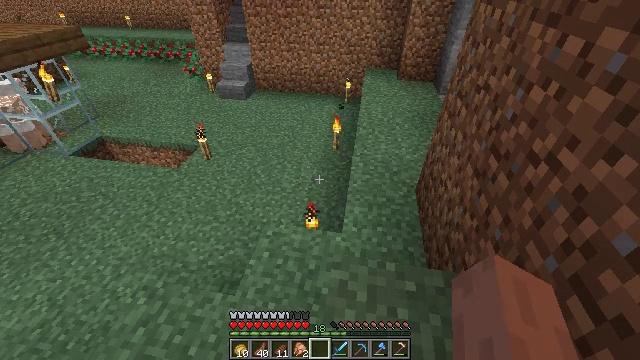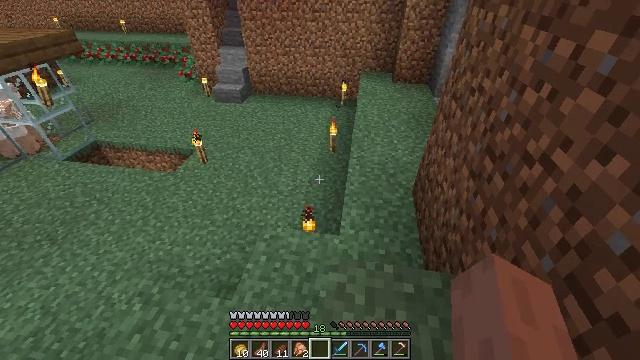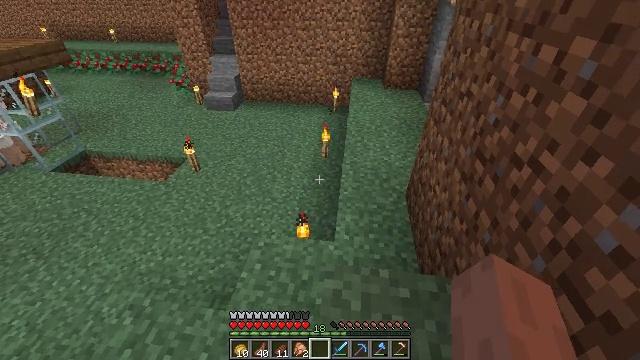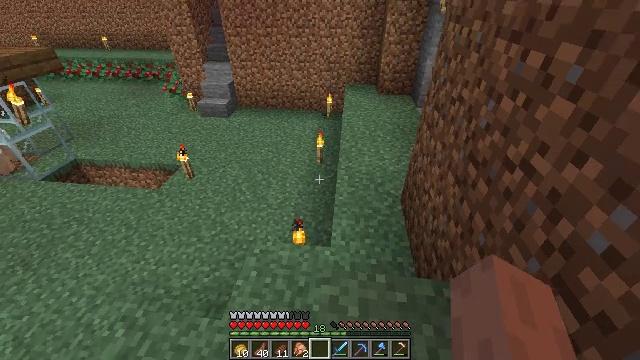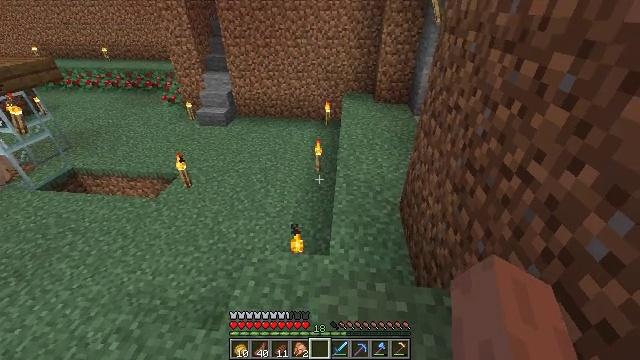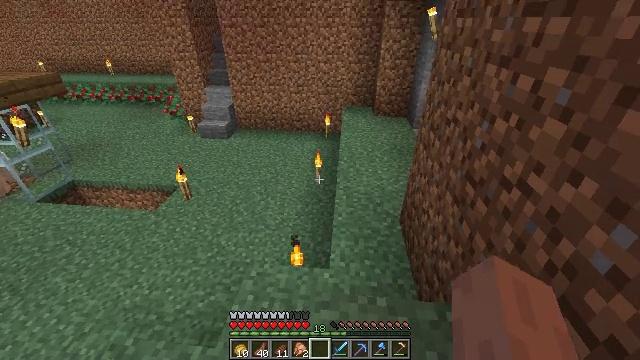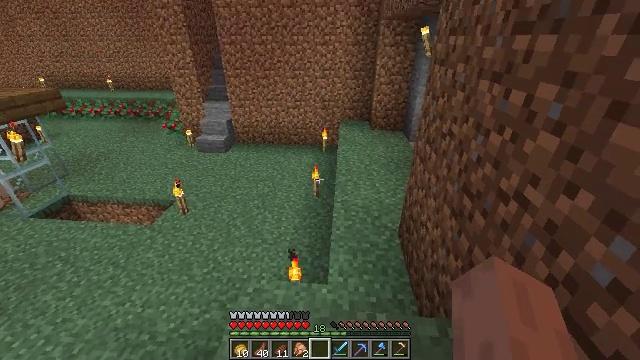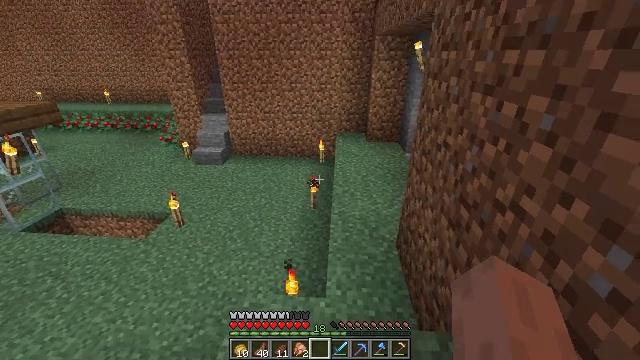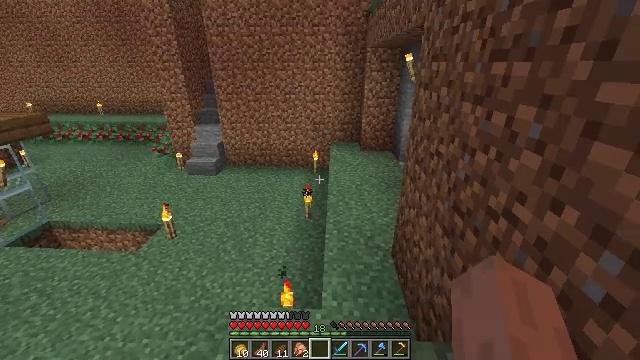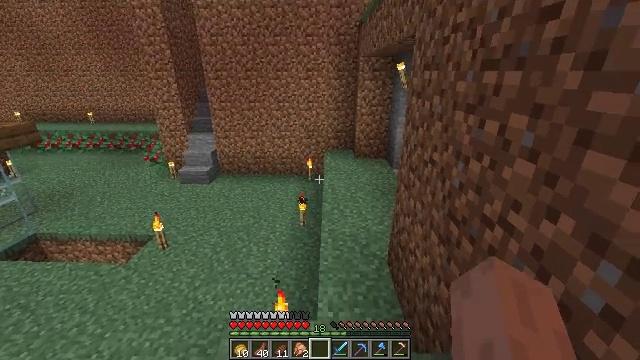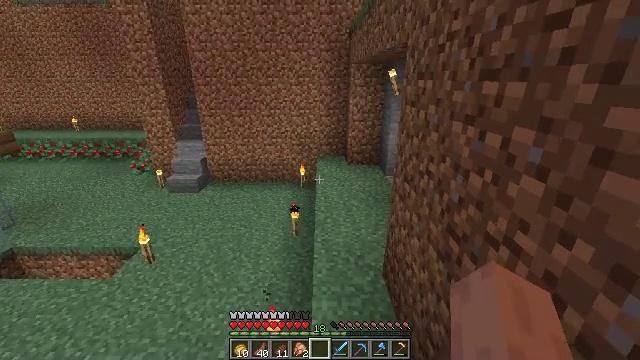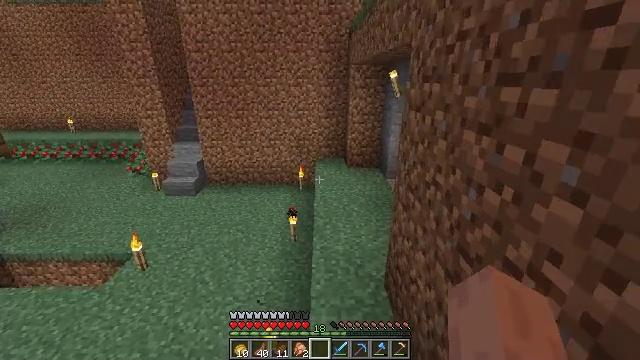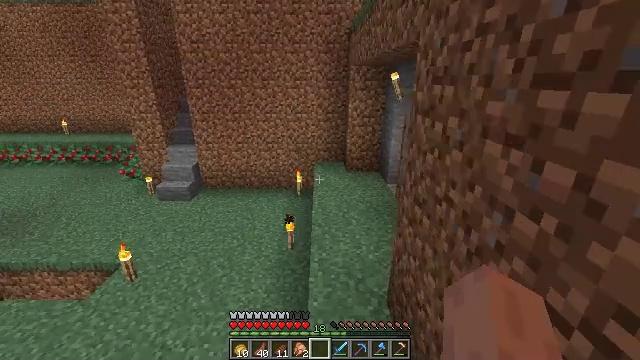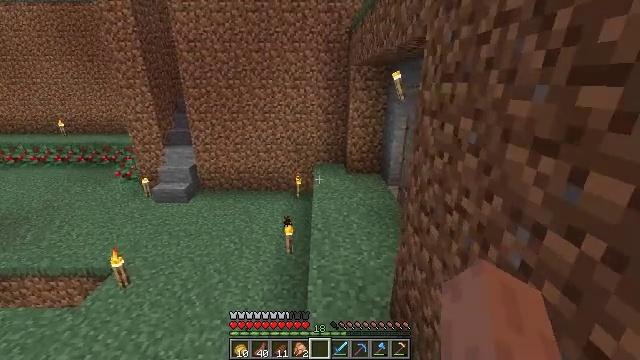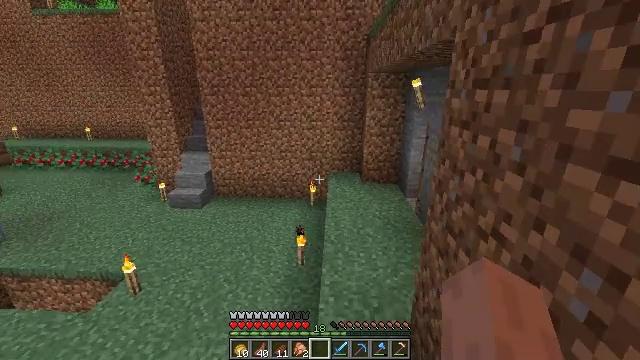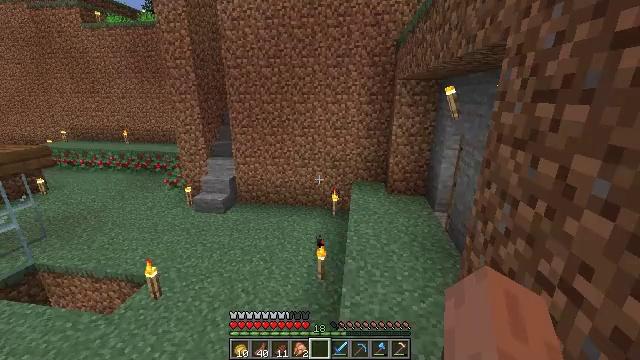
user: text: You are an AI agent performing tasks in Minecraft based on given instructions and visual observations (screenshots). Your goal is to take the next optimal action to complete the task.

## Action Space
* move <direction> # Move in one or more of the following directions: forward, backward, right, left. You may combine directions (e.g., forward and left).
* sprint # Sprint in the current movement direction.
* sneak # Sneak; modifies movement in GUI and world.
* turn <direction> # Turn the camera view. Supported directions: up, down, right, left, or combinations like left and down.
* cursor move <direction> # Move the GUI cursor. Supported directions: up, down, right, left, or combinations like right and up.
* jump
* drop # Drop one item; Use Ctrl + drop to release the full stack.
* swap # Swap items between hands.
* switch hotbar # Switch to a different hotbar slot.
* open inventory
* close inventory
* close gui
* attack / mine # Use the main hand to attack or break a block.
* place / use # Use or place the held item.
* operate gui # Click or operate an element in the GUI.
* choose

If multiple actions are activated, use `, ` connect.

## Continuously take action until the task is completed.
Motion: motion action
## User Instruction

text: Harvest carrots from the farmland.
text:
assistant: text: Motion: no_op
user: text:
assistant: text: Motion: turn right and up
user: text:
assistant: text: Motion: turn right and up
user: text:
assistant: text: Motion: turn up
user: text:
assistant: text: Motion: turn up
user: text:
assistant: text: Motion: turn up
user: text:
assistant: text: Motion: turn up
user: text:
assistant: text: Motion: turn right and up
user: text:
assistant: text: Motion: move forward, turn right and up
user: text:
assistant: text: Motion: move forward, turn right and up
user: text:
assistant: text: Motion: move forward
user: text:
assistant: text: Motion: move forward
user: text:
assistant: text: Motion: move forward
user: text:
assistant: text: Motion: move forward, turn left and up
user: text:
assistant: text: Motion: move forward, turn left and up
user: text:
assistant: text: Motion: move forward, turn left
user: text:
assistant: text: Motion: move forward, sprint
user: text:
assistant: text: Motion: move forward and move right, sprint
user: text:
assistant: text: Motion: move forward and move right, turn left
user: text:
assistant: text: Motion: move forward and move right, turn left and up
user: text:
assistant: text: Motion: move forward and move right, turn left and up
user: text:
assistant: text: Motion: move forward and move right, turn left and up
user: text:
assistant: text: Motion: move forward and move right, sprint, turn left and up
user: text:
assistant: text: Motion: move forward, sprint, turn left
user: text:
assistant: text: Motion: move forward, sprint
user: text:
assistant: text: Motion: move forward, sprint
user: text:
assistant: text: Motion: move forward
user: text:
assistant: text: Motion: move forward, turn up
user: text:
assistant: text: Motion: move forward
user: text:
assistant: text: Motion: move forward, turn right